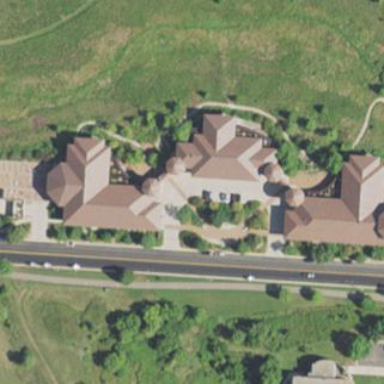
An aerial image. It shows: Office building.